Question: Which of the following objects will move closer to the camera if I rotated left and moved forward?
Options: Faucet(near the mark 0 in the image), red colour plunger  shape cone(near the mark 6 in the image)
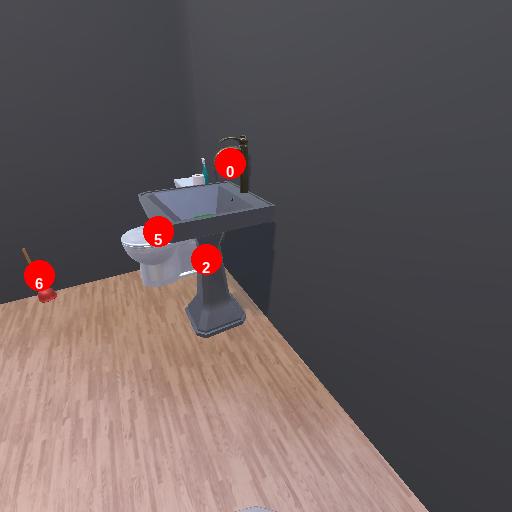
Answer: Faucet(near the mark 0 in the image)